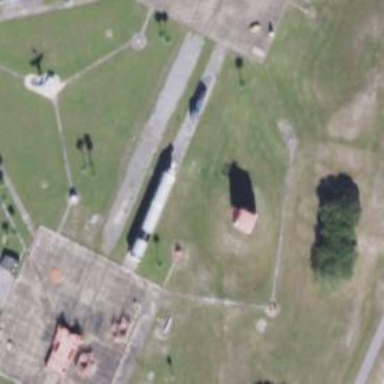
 capturing the imagination of all who see it."